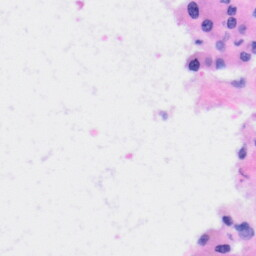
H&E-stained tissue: Liver